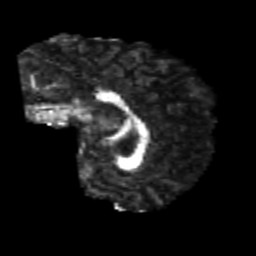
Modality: FA
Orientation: sagittal
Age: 20
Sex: male
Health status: healthy
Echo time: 0.074 s